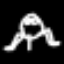
Label: frog